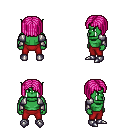
a pixel art fantasy rpg character, male body template, orc, green skin, steel arm armor, red pants, pink pageboy hairstyle, metal boots, four views (front, back, left, right), 2x2 character sprite sheet, small pixel art, hard edges, no anti-aliasing